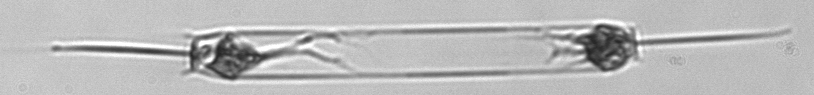
Label: Ditylum_brightwellii